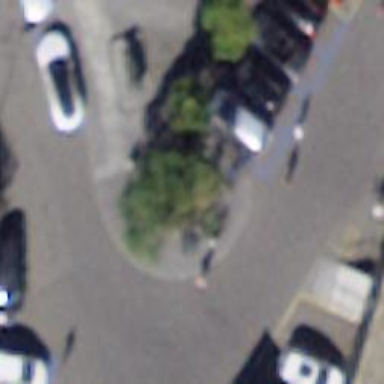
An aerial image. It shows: Bicycle parking area with wall loops.